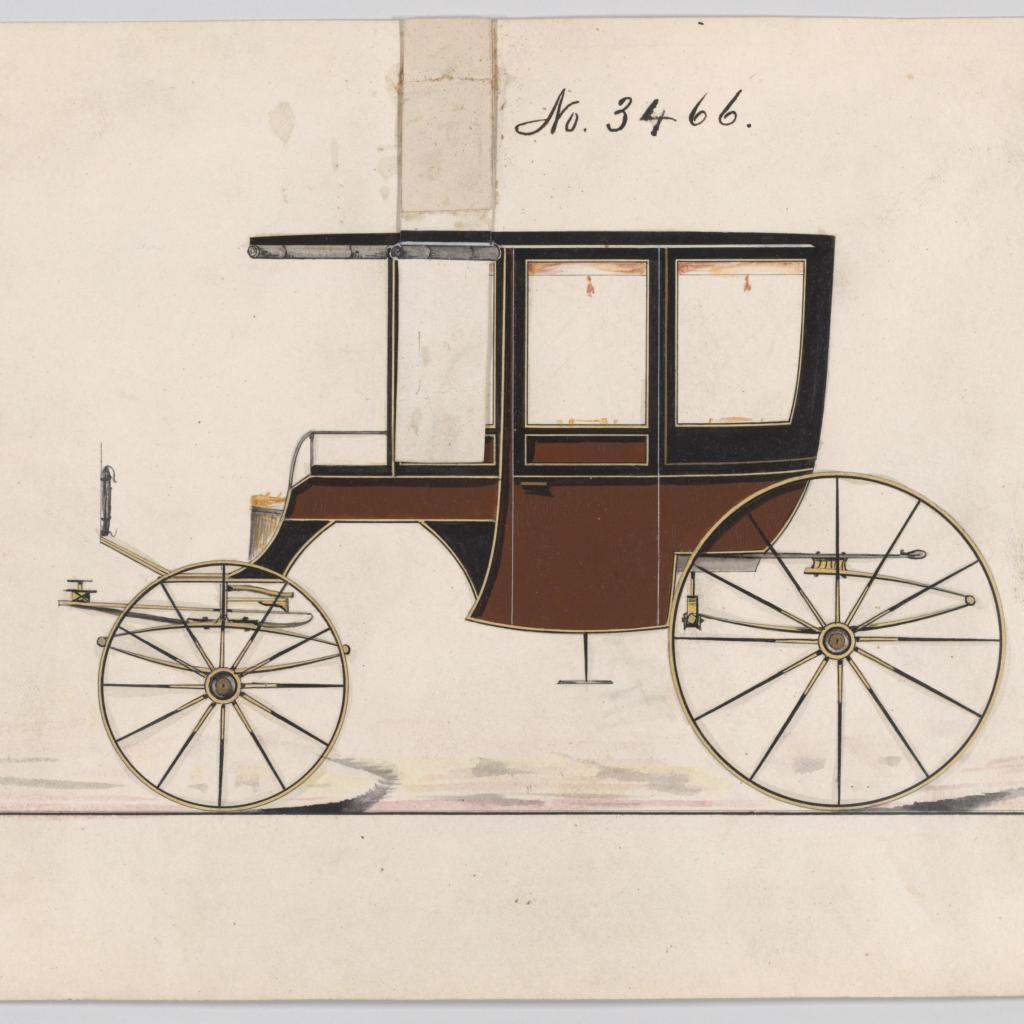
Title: Design for 6 seat Rockaway, no. 3466
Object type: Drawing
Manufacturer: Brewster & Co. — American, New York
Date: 1878
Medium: Pen and black ink, watercolor and gouache with metallic ink
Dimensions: Sheet: 6 in. (15.2 cm)
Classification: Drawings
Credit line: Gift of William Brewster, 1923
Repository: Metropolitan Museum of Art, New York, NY